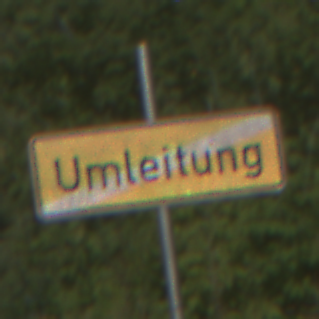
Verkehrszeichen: EndeDerUmleitungsankuendigung
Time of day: MorningAfternoon
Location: Outdoor (Nature)
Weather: Clear
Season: NotSpecified
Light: Natural